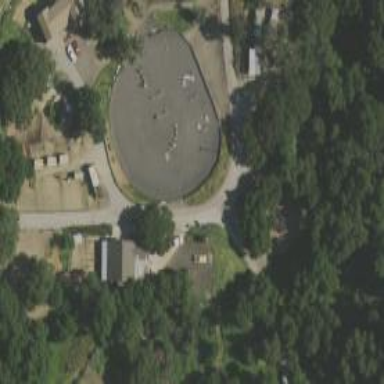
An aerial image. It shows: Equestrian pitch with dirt surface for leisure land activities.